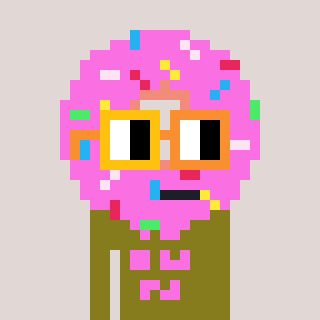
a pixel art character with square yellow and orange glasses, a doughnut-shaped head and a gunk-colored body on a warm background